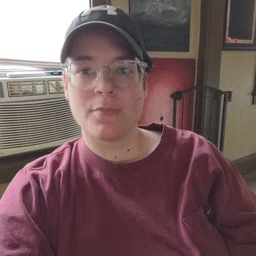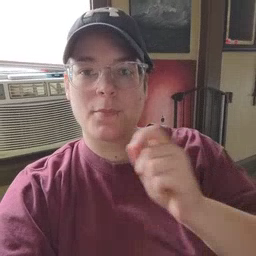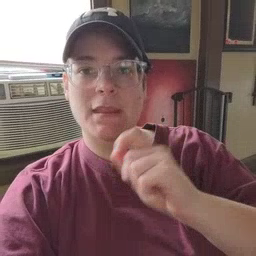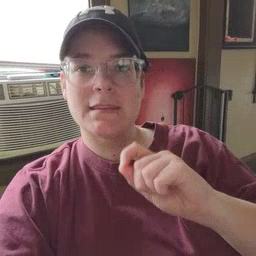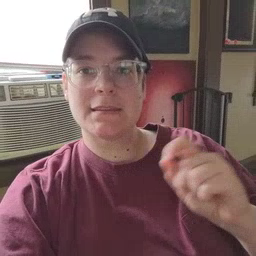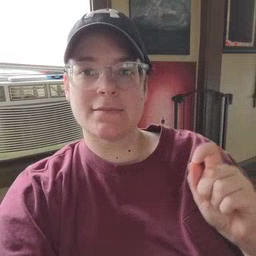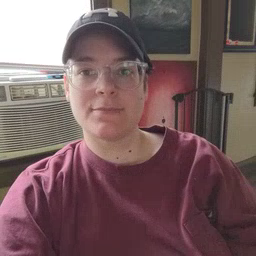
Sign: pen